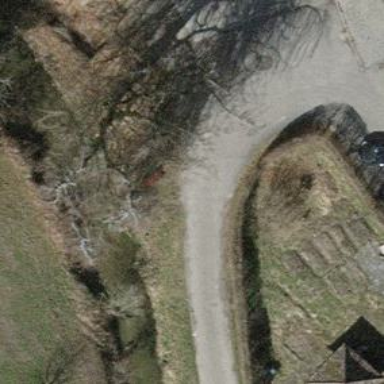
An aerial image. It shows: Red bench.